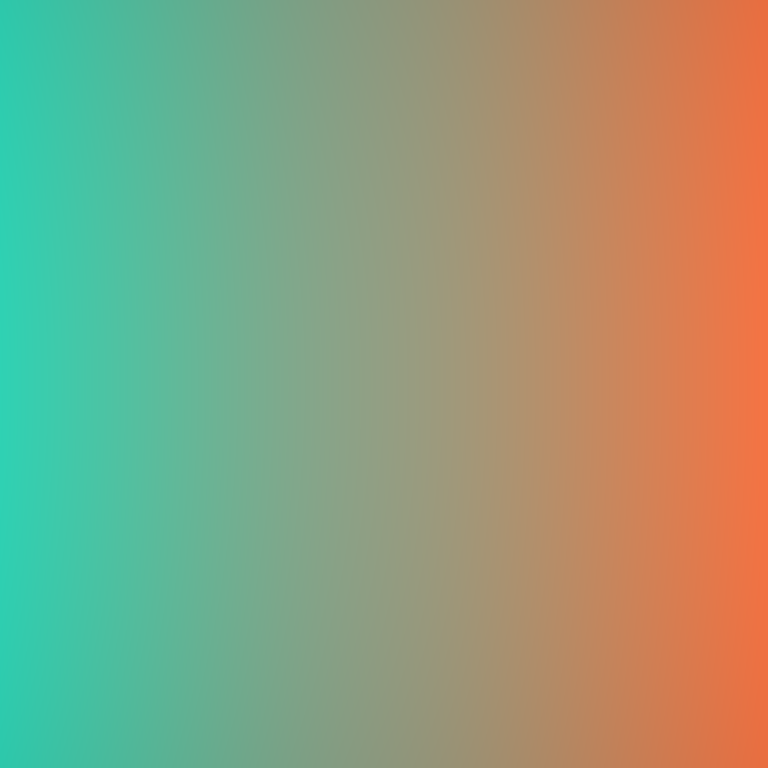
Abstract light effect, smooth gradient from teal to orange, calm atmosphere, soft blend, no room, no furniture, no objects.